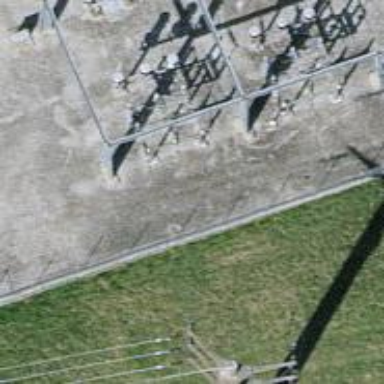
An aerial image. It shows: Power line with three cables.